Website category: auto
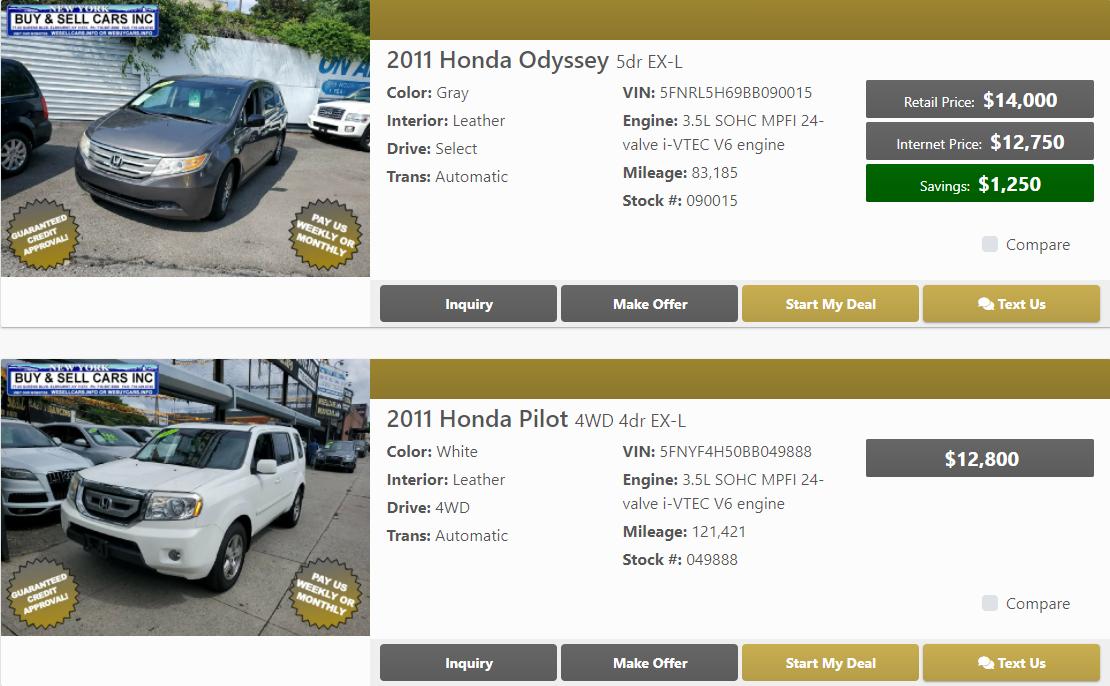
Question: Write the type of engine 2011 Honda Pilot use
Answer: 3.5L SOHC MPFI 24-valve i-VTEC V6 engine

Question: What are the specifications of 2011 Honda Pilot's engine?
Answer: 3.5L SOHC MPFI 24-valve i-VTEC V6 engine

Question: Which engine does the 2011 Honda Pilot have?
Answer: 3.5L SOHC MPFI 24-valve i-VTEC V6 engine

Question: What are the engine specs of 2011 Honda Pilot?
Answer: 3.5L SOHC MPFI 24-valve i-VTEC V6 engine

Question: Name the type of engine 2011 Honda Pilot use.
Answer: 3.5L SOHC MPFI 24-valve i-VTEC V6 engine

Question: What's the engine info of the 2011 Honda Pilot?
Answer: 3.5L SOHC MPFI 24-valve i-VTEC V6 engine

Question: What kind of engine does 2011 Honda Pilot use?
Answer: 3.5L SOHC MPFI 24-valve i-VTEC V6 engine

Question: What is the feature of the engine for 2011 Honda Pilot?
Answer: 3.5L SOHC MPFI 24-valve i-VTEC V6 engine

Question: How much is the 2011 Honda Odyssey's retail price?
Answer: $14,000

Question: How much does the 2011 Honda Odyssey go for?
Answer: $14,000

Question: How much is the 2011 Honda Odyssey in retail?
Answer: $14,000

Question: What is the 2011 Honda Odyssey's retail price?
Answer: $14,000

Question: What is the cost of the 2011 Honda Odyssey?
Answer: $14,000

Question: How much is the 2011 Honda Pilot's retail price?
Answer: $12,800

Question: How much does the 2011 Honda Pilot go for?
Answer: $12,800

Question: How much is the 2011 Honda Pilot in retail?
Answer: $12,800

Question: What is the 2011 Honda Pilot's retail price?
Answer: $12,800

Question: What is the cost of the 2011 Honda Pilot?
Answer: $12,800

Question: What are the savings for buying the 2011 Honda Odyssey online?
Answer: $1,250

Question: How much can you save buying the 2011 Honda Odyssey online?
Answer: $1,250

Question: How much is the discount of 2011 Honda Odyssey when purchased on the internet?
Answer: $1,250

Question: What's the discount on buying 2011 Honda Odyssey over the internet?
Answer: $1,250

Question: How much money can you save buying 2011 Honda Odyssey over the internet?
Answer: $1,250

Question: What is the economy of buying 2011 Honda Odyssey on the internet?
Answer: $1,250

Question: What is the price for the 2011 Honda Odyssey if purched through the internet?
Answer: $12,750

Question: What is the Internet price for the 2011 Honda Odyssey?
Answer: $12,750

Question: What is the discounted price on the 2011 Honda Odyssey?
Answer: $12,750

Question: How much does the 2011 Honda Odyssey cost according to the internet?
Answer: $12,750

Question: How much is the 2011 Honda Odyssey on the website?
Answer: $12,750

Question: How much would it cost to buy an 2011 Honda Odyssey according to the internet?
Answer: $12,750

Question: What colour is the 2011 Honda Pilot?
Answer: White

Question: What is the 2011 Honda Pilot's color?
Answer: White

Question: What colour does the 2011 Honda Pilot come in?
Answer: White

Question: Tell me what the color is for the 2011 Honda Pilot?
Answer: White

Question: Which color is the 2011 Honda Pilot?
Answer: White

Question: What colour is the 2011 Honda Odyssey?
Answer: Gray

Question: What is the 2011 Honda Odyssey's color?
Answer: Gray

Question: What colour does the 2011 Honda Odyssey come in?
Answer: Gray

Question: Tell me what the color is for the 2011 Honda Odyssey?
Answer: Gray

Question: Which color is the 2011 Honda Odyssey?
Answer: Gray

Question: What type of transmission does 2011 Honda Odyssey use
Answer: Automatic

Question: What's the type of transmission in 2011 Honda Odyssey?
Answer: Automatic

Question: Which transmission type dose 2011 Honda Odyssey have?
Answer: Automatic

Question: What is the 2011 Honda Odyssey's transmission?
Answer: Automatic

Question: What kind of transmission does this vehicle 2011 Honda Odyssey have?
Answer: Automatic

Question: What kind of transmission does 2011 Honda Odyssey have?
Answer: Automatic

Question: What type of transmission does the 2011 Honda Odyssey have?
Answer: Automatic

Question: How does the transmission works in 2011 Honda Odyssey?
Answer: Automatic

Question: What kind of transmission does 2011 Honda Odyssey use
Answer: Automatic

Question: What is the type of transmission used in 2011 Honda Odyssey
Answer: Automatic

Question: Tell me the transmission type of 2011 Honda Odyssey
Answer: Automatic

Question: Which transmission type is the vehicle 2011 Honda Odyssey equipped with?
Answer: Automatic

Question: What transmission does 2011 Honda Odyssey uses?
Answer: Automatic

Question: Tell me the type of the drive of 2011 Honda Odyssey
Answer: Select

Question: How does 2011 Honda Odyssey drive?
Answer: Select

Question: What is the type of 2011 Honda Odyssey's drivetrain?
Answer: Select

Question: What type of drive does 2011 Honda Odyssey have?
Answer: Select

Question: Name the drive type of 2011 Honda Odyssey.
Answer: Select

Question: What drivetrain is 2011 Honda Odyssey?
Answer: Select

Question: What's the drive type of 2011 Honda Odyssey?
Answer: Select

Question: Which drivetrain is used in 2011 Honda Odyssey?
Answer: Select

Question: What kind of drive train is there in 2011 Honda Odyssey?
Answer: Select

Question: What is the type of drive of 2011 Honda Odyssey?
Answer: Select

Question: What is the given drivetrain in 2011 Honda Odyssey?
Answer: Select